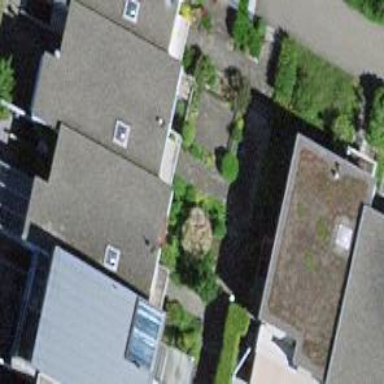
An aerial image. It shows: Flat roof terrace building.